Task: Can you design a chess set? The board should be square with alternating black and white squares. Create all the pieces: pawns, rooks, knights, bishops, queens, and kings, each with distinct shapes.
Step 3620:
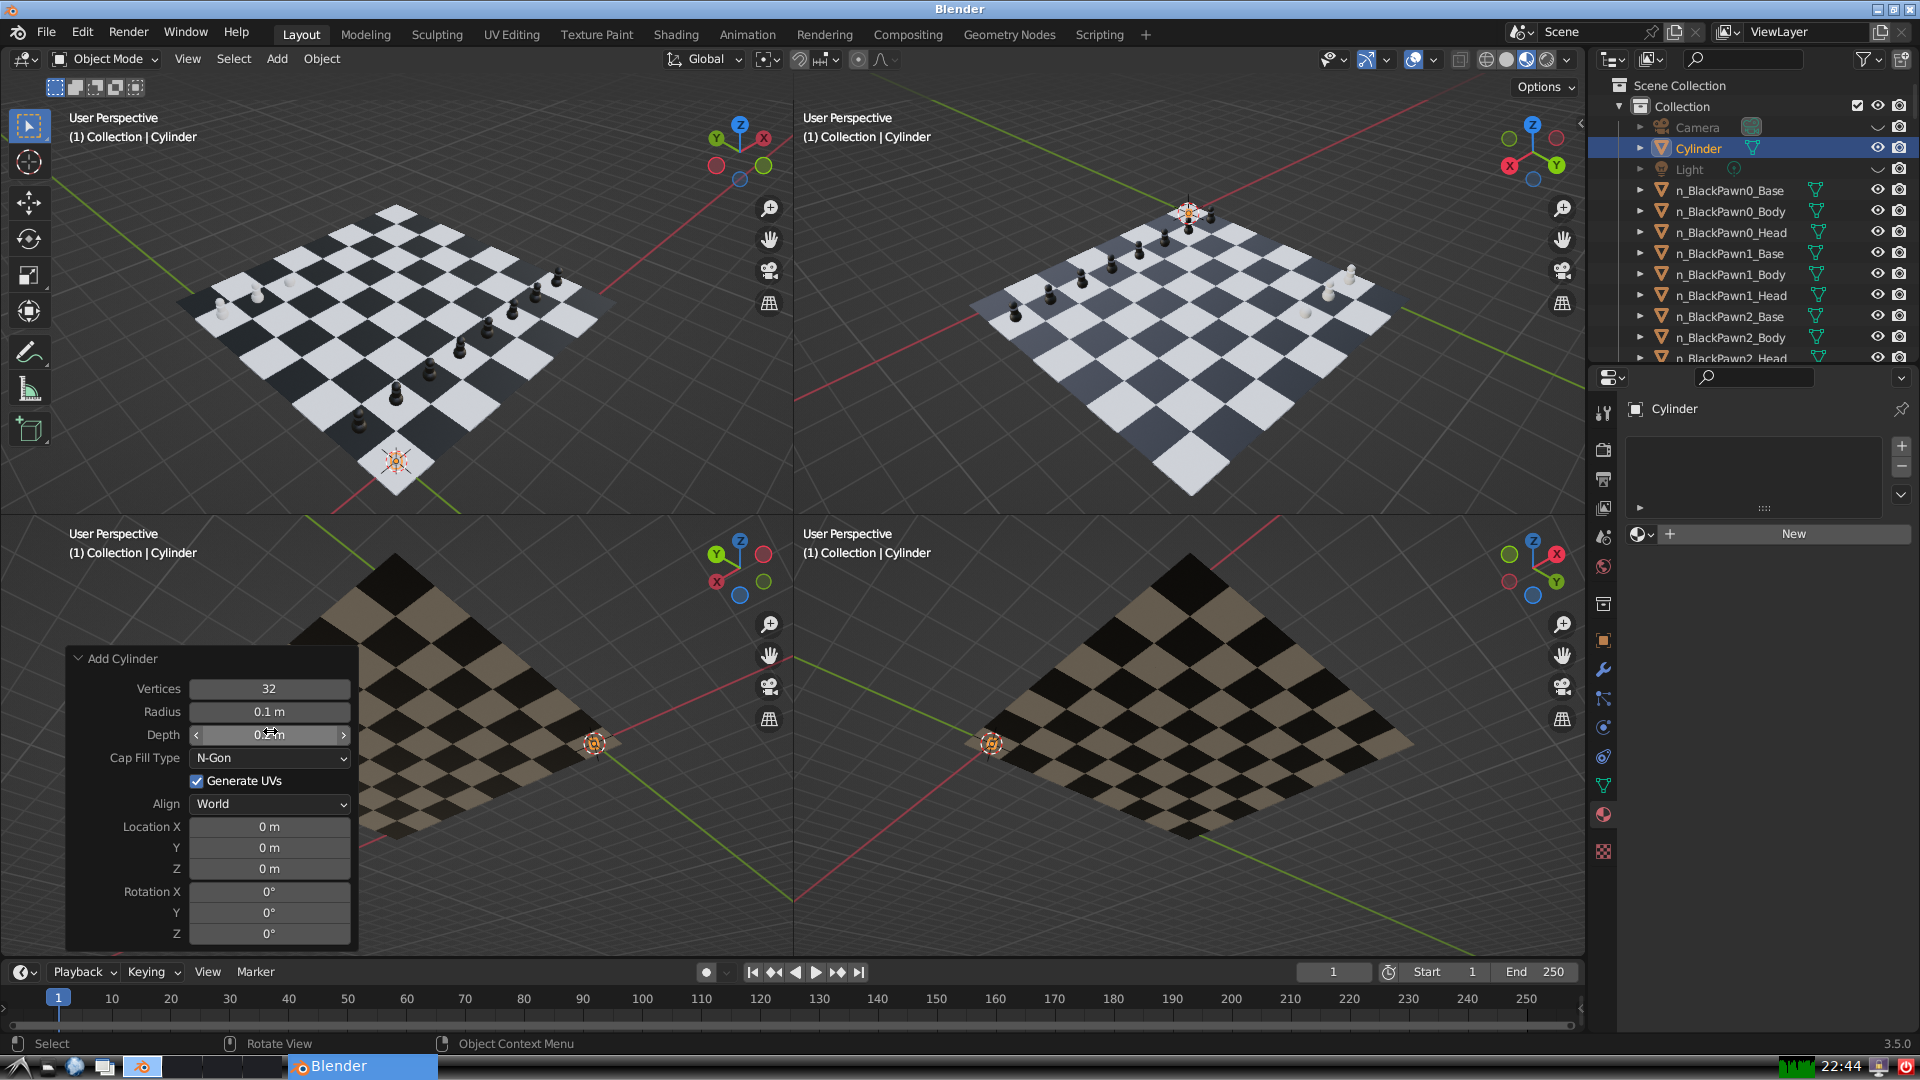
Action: click: no